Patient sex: M
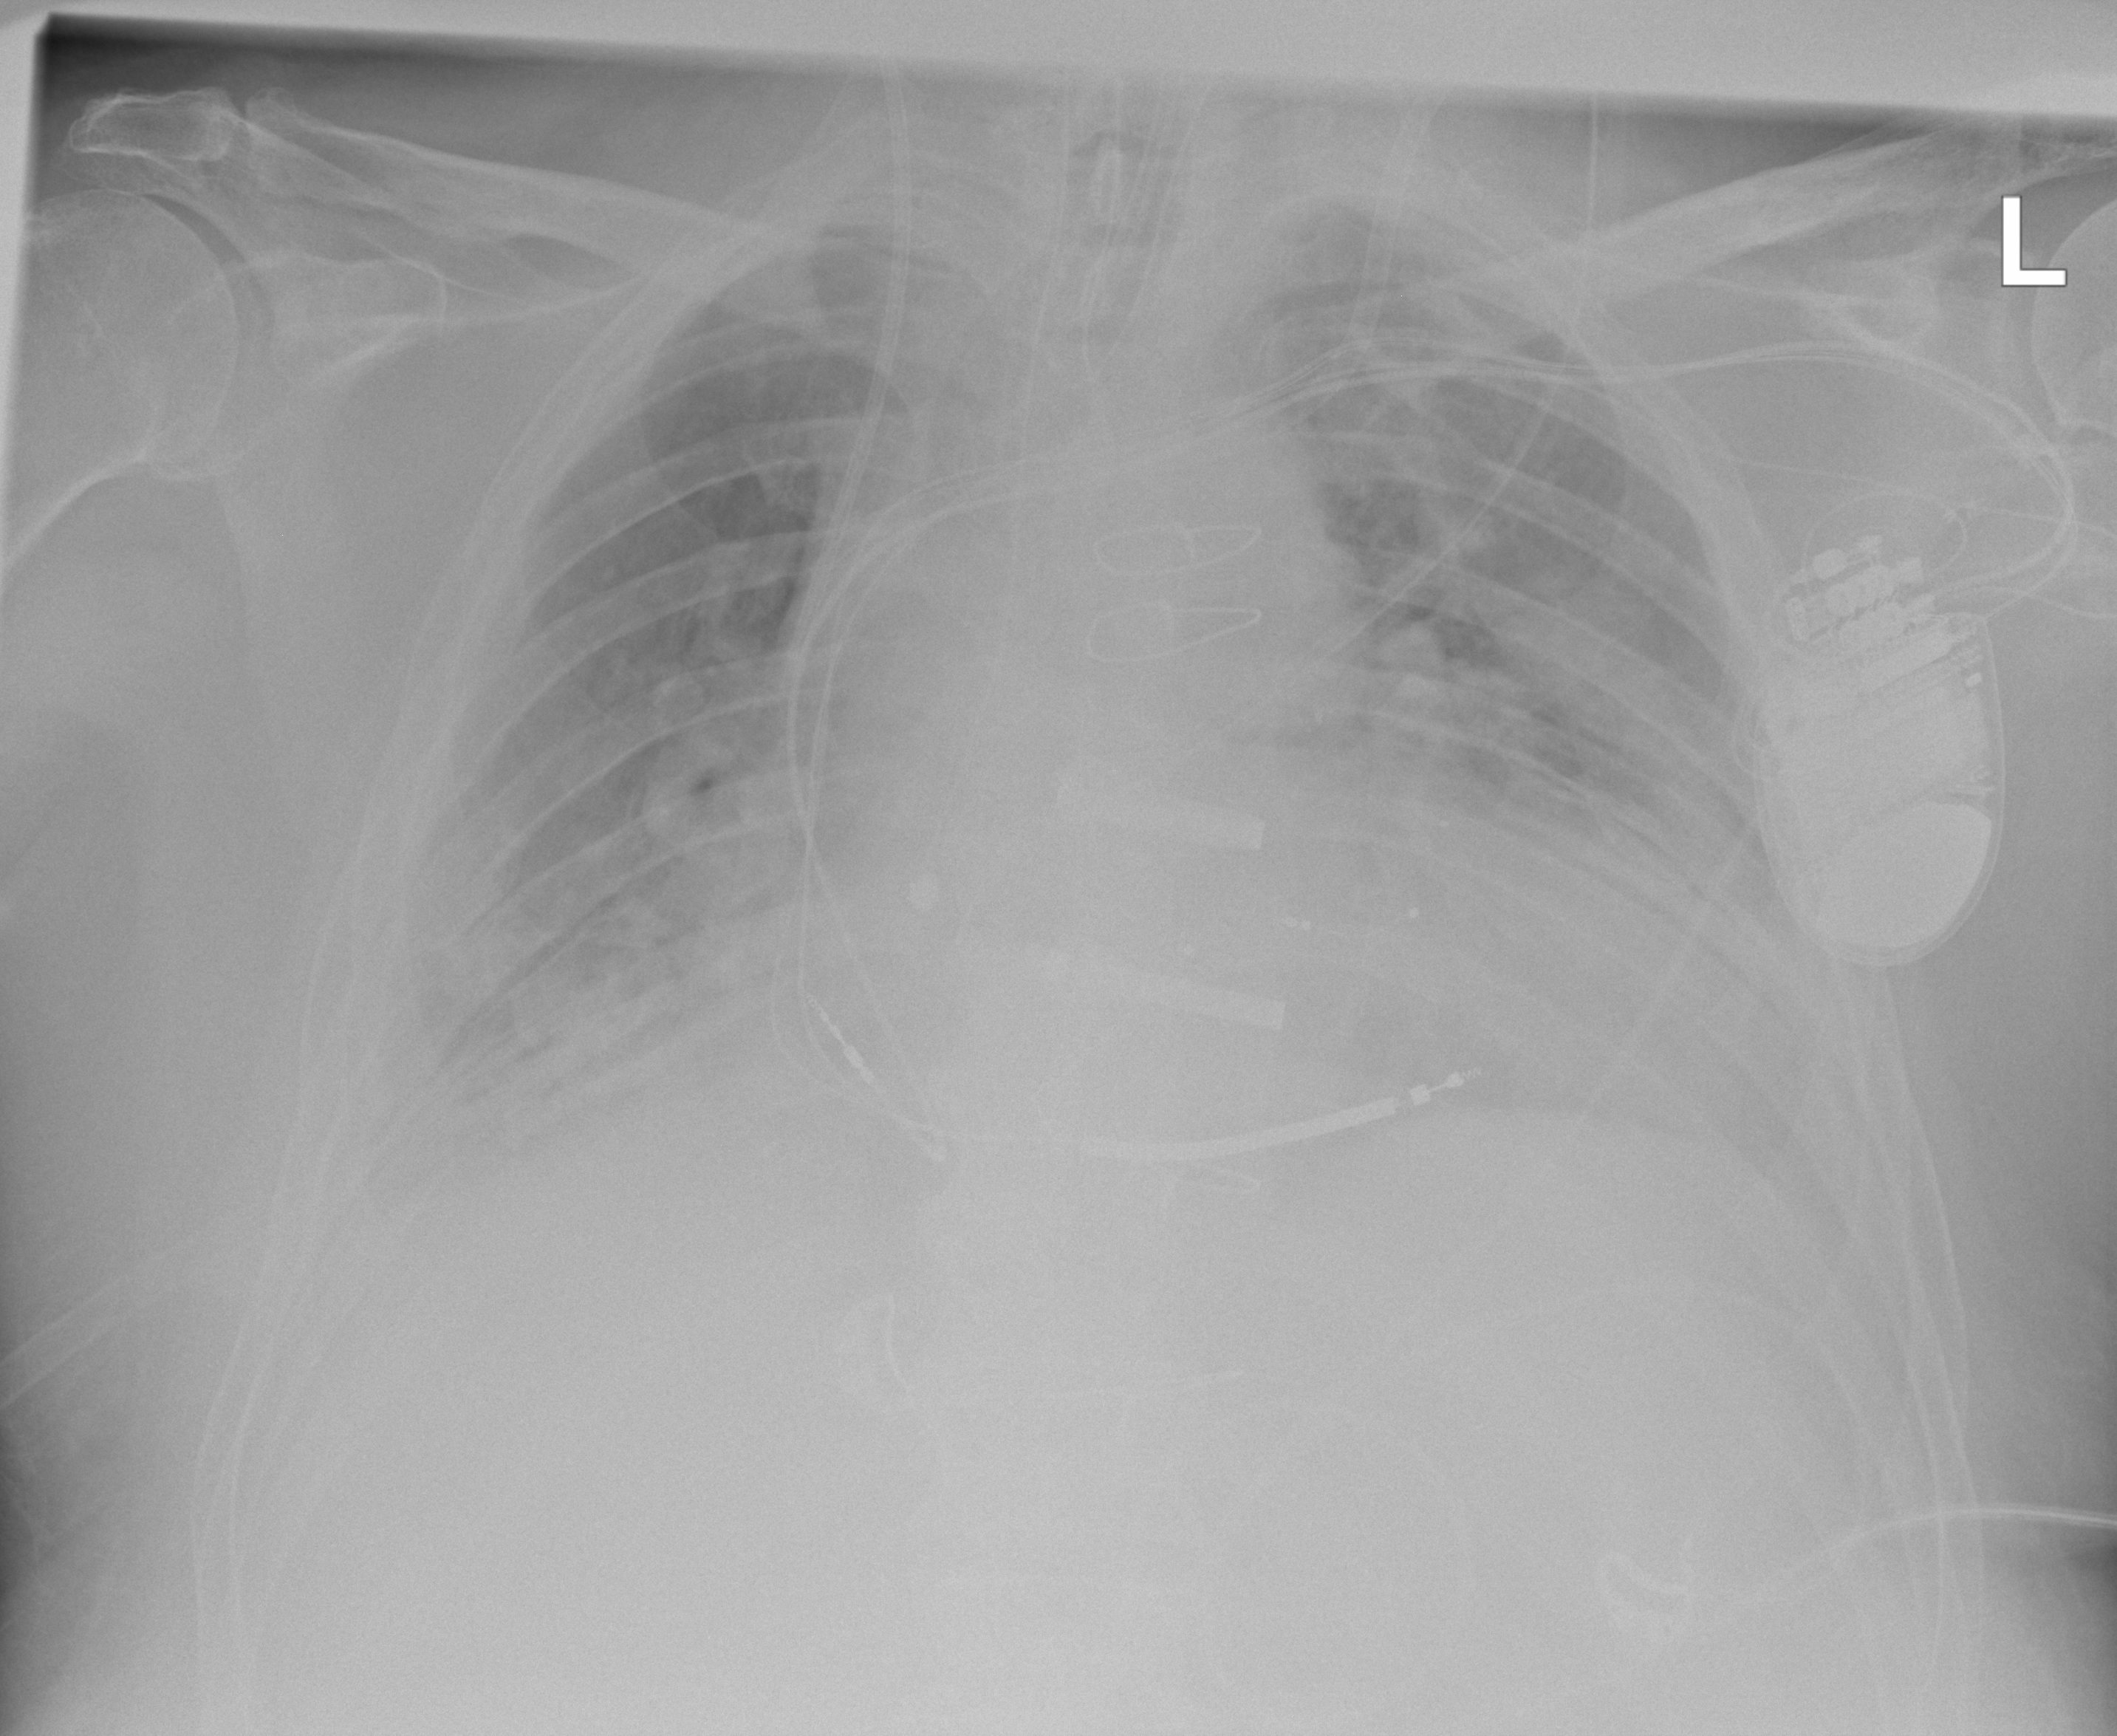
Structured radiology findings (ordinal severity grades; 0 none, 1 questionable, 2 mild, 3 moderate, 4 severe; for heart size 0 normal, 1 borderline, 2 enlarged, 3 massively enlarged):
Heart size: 2
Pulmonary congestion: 2
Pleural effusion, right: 2
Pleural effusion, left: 3
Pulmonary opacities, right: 2
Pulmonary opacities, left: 2
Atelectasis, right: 2
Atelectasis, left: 2